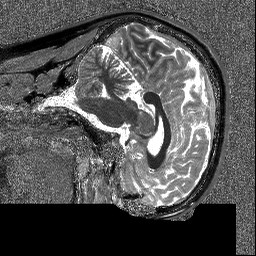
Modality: T1map
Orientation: sagittal
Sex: male